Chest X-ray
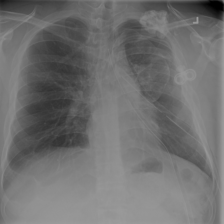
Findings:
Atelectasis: negative
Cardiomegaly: negative
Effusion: negative
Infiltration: negative
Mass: negative
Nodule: negative
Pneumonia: negative
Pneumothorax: positive
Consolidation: negative
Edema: negative
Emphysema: negative
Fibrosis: negative
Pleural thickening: negative
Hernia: negative